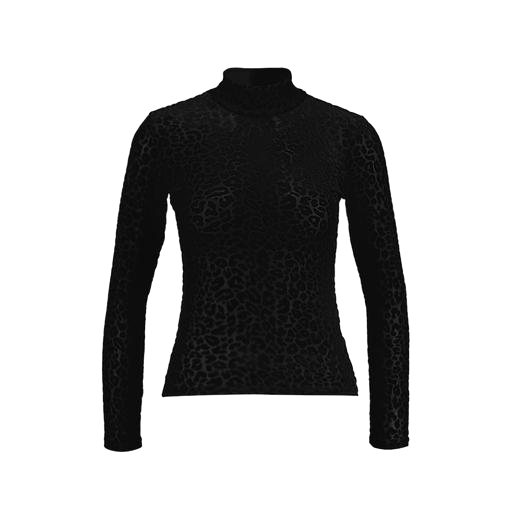
turtle neck and leopard design, black petite printed mock-neck top only macy, black lovely leopard layering top, white background